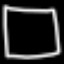
Label: square